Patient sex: M
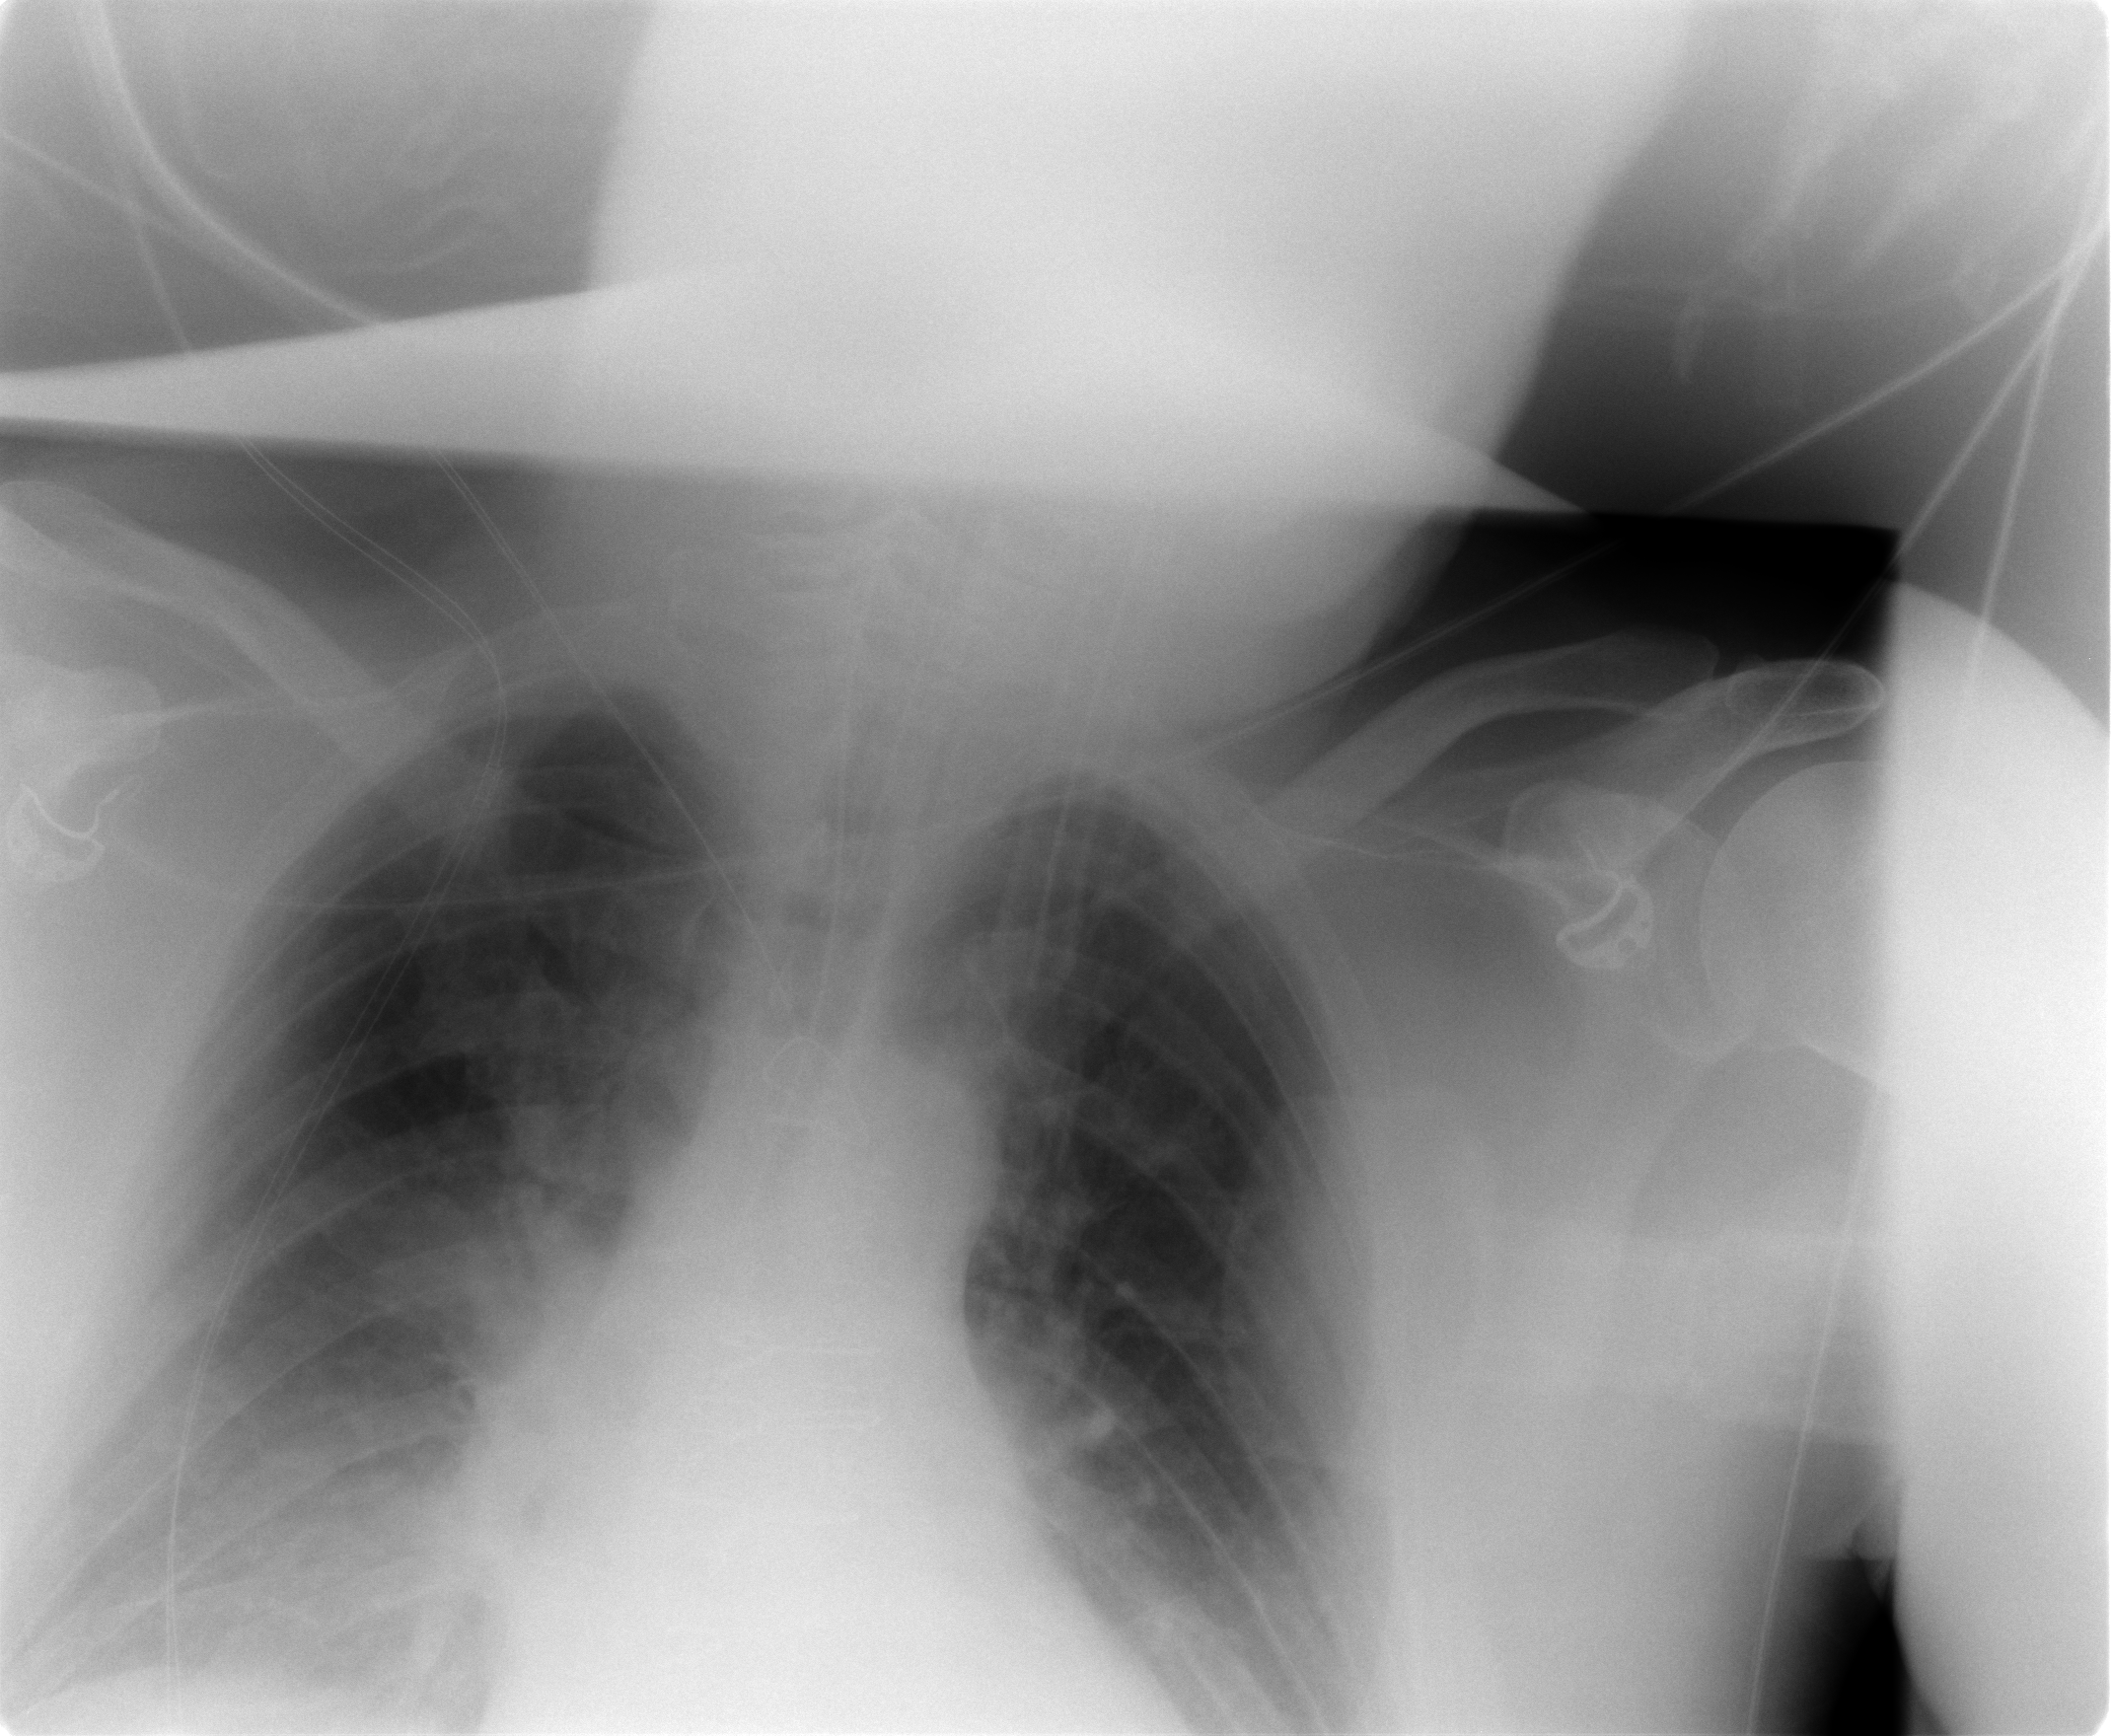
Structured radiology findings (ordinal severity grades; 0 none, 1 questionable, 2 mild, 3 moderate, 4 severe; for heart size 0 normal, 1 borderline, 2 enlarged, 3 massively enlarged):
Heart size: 2
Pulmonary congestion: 2
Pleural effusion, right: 1
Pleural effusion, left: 0
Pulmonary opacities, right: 1
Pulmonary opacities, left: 2
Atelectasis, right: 2
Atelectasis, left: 2